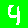
Digit: 4